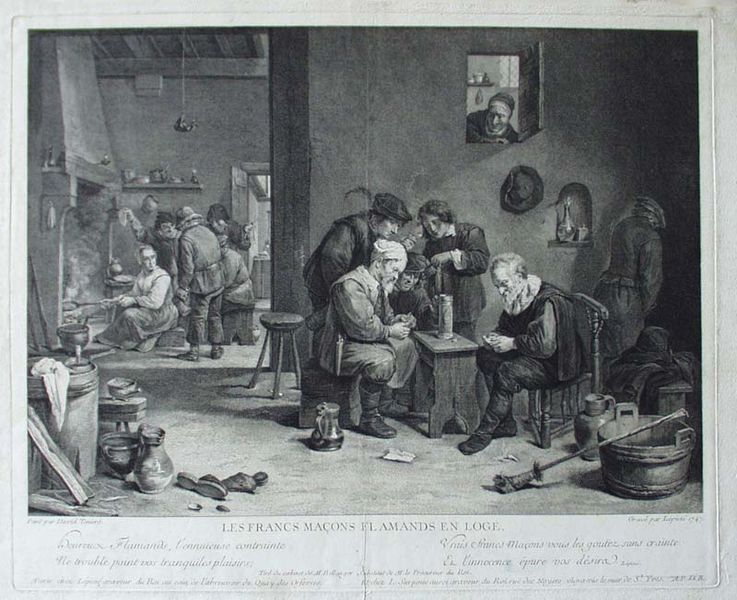
Titel: Les francs macons en loge
Künstler: Bernard Lépicié
Standort: Karlsruhe
Institution: Staatliche Kunsthalle Karlsruhe
Schlagwörter: dunkel, feder, feuer, gemälde, gruppe, mann, schatten, weiß, frauen, menschen, sitzen, wäsche, fenster, frankreich, frau, glas, grau, holz, hut, hüte, kleider, lampe, licht, männer, raum, reden, schwarz, stuhl, szene, tisch, tische, tür, vordergrund, zeichnung, zimmer, haus, tuch, gesellschaft, gespräch, leute, alt, bart, bärte, flasche, kappen, kneipe, regal, trinken, wand, wirtschaft, alte, kleidung, kragen, schüssel, bild, gelehrte, halskrause, holland, innenraum, niederlande, schauen, rauch, boden, kelch, decke, familie, innen, blatt, arbeit, bauern, genre, kamin, ofen, kanne, keramik, krug, stilleben, federhut, kübel, topf, magd, schrift, papier, spieler, unterhaltung, fußboden, schuhe, zuschauer, backen, dorf, grafik, bank, hocker, loge, schemel, französisch, beobachter, querformat, essen, sprechen, wohnung, glücksspiel, karten, kartenspiel, spielen, pfeife, rauchen, inschrift, kerze, tasse, balken, stube, kammer, besen, nachdenklich, bauer, gruppen, foto, spiel, nische, bierkrug, lappen, zettel, kohle, geld, brett, druck, schwarz-weiß, stich, gaststätte, text, bier, stiefel, treffen, fass, schuh, zunft, bänke, wanne, zuber, sims, küche, köchin, pantoffel, handwerk, handwerker, werkstatt, krüge, rauchend, mittelalter, trog, flämisch, niesche, esse, fässer, kochen, manufaktur, holzfass, bottich, dreibein, eimer, kupferstich, gefäße, kannen, pantoffeln, neue, gasthaus, humpen, schänke, wirtshaus, gesellig, kessel, flamen, historisch, haushalt, herd, schenke, unordnung, mittelgrund, werkstadt, fenser, pfanne, karmin, innenräume, kruf, schmiede, flandern, geselligkeit, geräte, scheffel, alte männer, freimaurer, magdt, wechsel, waschhaus, männerrunde, laster, erfinder, les, arbeier, kartenspielen, francs, kartenspieler, zechen, tätigkeiten, lampge, e, schankraum, pissen, boiden, spie, kocht, badestube, lkamin, macons, zechend, flamands, khle, les francs macons flamands en loge